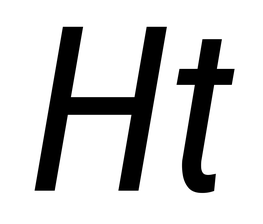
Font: Roboto-Italic_Condensed_Italic